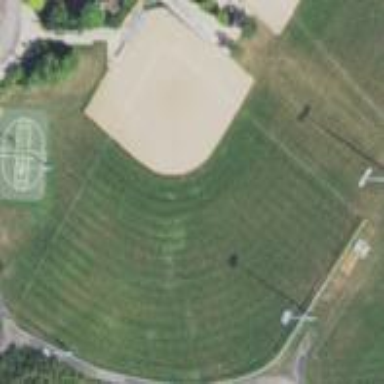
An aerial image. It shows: Softball pitch for leisure land activities.